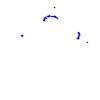
Particle: kaon